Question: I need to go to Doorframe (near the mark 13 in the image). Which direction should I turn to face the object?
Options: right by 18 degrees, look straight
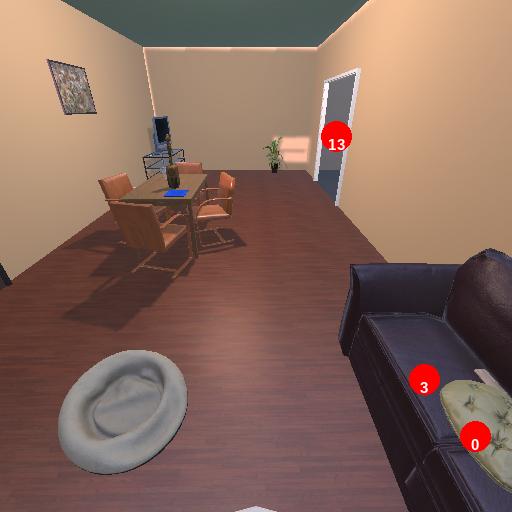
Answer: right by 18 degrees